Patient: sex M, age 35
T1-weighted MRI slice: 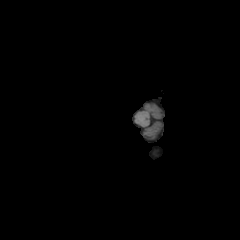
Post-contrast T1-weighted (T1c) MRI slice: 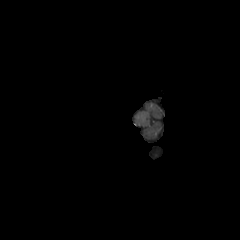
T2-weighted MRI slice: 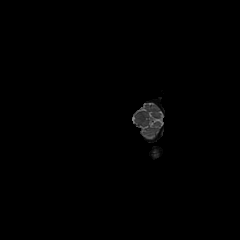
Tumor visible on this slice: no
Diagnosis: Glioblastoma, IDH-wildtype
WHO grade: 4